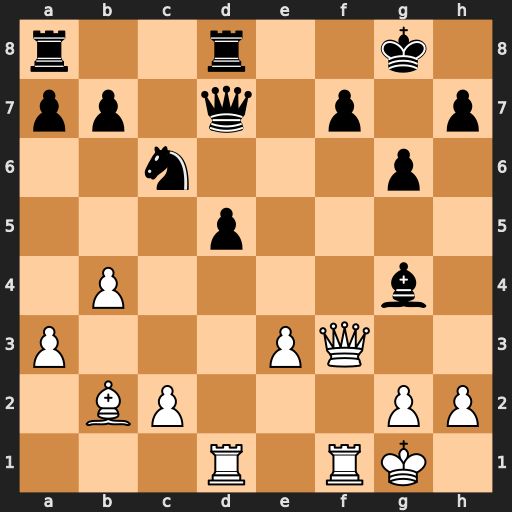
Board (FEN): r2r2k1/pp1q1p1p/2n3p1/3p4/1P4b1/P3PQ2/1BP3PP/3R1RK1
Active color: w
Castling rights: -
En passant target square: -
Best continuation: Qf6 d4 Rxd4 Nxd4 Bxd4